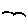
Label: bird